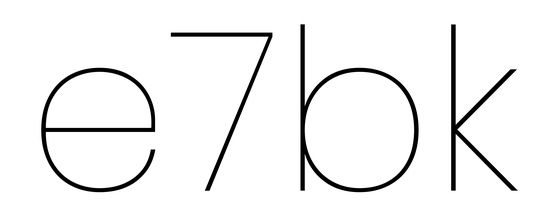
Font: Poppins-Thin